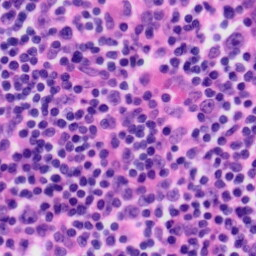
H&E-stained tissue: Tonsil